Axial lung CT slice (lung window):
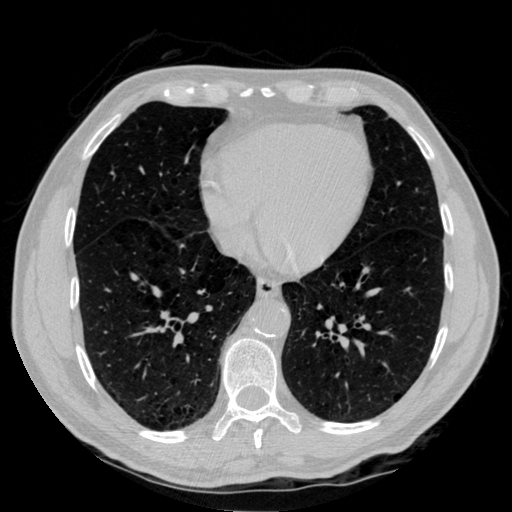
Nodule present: no